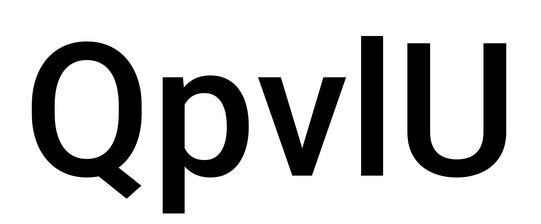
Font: Roboto_Medium